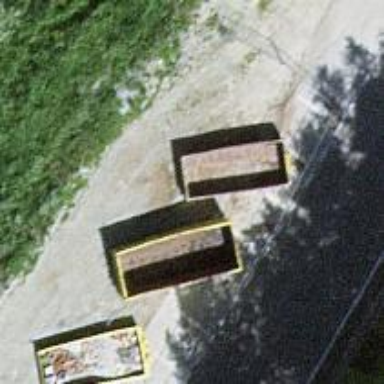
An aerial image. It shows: Recycling container for recycling.